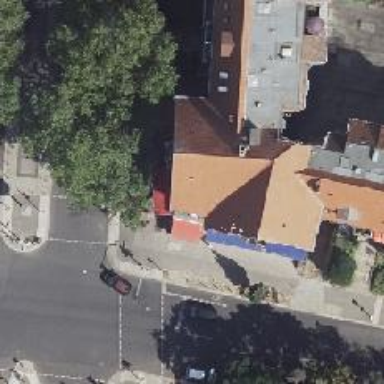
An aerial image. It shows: Greengrocer shop.